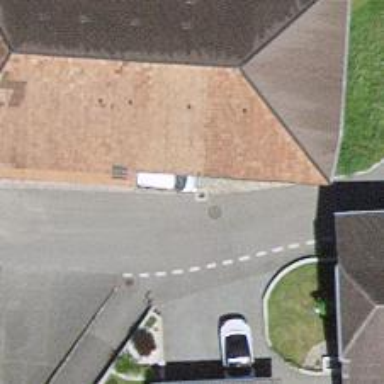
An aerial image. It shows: Footway.